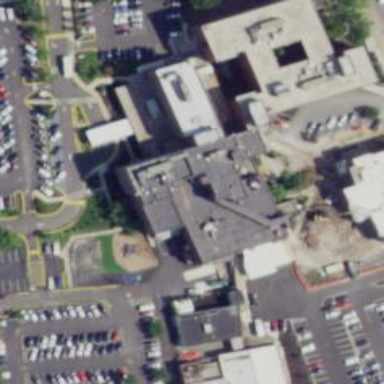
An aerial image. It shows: Hospital building.